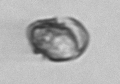
Label: Kryptoperidinium_triquetrum